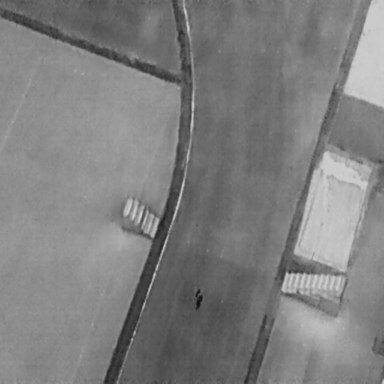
There is a Person in the infrared image.